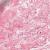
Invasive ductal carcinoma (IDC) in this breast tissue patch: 0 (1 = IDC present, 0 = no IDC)